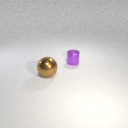
small purple metal cylinder to the right of large brown metal sphere